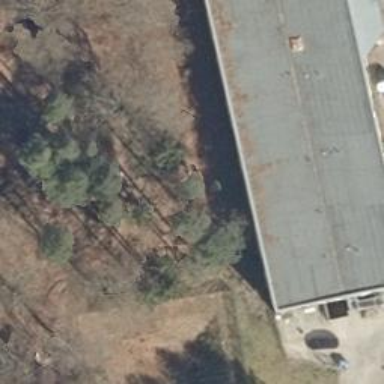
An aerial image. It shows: Service building.